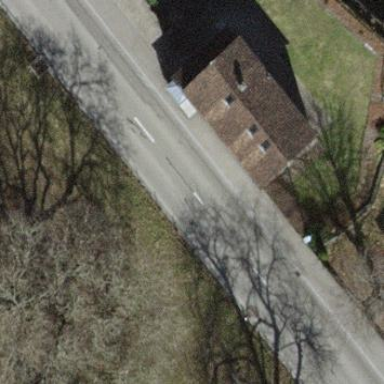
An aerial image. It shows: Detached building.